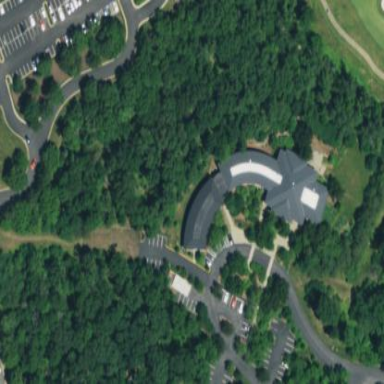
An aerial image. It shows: Office building.